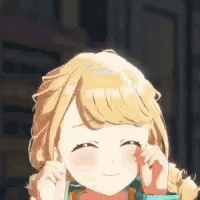
Label: anime